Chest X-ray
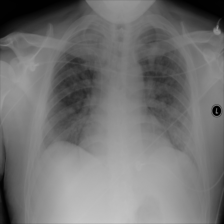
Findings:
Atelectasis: negative
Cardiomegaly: negative
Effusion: negative
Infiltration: positive
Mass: negative
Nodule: negative
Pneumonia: negative
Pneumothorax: negative
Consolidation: negative
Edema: positive
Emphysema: negative
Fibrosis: negative
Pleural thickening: negative
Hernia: negative